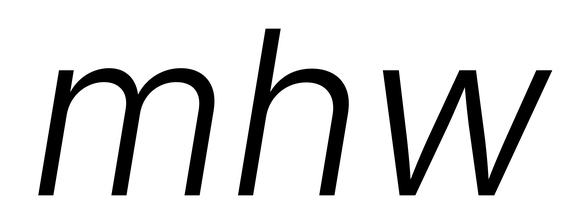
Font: Inter-Italic_Light_Italic